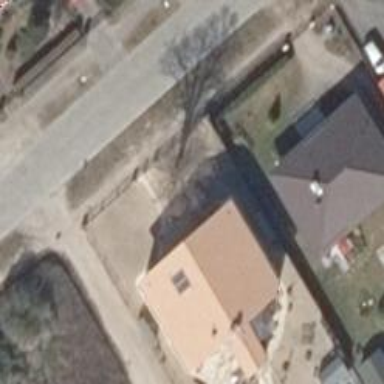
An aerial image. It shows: Semidetached house with gabled roof.